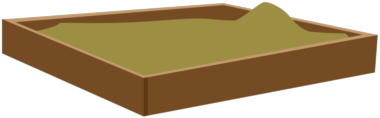
sandbox